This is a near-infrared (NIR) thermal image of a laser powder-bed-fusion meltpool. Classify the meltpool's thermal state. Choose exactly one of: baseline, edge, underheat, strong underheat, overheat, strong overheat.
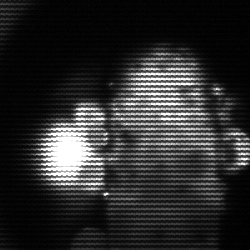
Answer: strong underheat